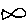
Label: fish